Question: I have a circular drawable on which I set a 8dp white stroke, like this:
'''
circleImage = (ImageView) rootView.findViewById(R.id.image);
circleImage.setOnClickListener(clickListener);
drawable = (GradientDrawable) circleImage.getBackground();
drawable.setStroke(8, getResources().getColor(R.color.colorWhite));
'''
The XML for 'circleImage' looks like this:
'''
<ImageView
android:layout_width="150dp"
android:layout_height="150dp"
android:layout_centerInParent="true"
android:id="@+id/image"
android:background="@drawable/roundcorner"
android:clickable="true"/>
'''
What I want to do now is to change the 'drawable.setStroke' to include a gradient color like this

I suppose the easiest way to achieve this is to write something in the drawable XML, but I don't quite know how to achieve this.
roundcorner.xml
'''
<?xml version="1.0" encoding="utf-8"?>
<shape xmlns:android="http://schemas.android.com/apk/res/android" android:shape="rectangle" >
<corners
android:topLeftRadius="100dp"
android:topRightRadius="100dp"
android:bottomLeftRadius="100dp"
android:bottomRightRadius="100dp"
/>
<padding
android:left="2dp"
android:top="2dp"
android:right="2dp"
android:bottom="2dp"
/>
<size
android:width="100dp"
android:height="100dp"
/>
</shape>
'''
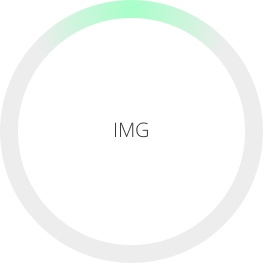
Answer: You should do something like this. Use 'layer-list' with 2 shapes. First one is for gradient stroke and second one is for solid.
'''
<?xml version="1.0" encoding="UTF-8"?>
<layer-list xmlns:android="http://schemas.android.com/apk/res/android" >
<item>
<shape android:shape="oval" >
<gradient
android:angle="360"
android:startColor="#543456"
android:endColor="#ff00b5"
android:type="linear" />
<size android:width="24dp"
android:height="24dp"/>
</shape>
</item>
<item
android:bottom="2dp"
android:left="2dp"
android:right="2dp"
android:top="2dp">
<shape android:shape="oval" >
<solid android:color="#fff" />
</shape>
</item>
</layer-list>
'''
This code looks like this
<URL>